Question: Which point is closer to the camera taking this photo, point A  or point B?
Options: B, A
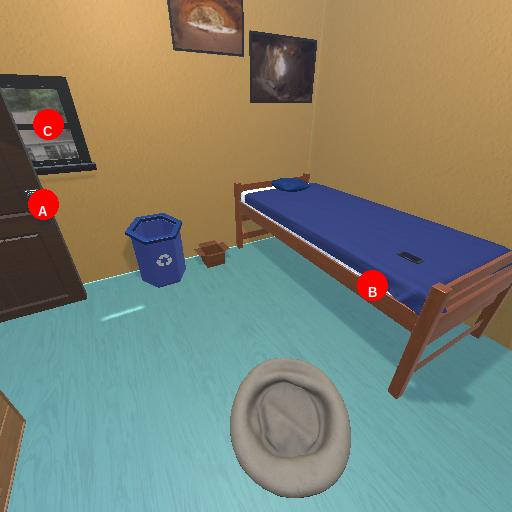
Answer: B